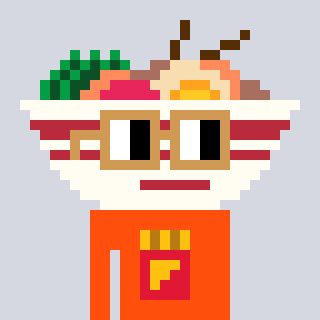
a pixel art character with square brown glasses, a noodles-shaped head and a orange-colored body on a cool background